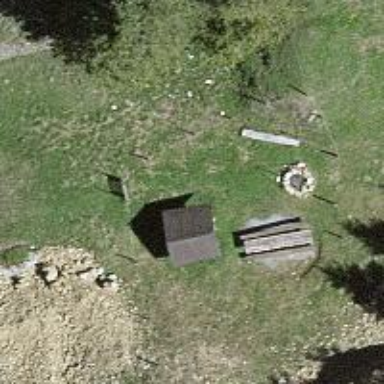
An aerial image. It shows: Picnic site popular for tourists.